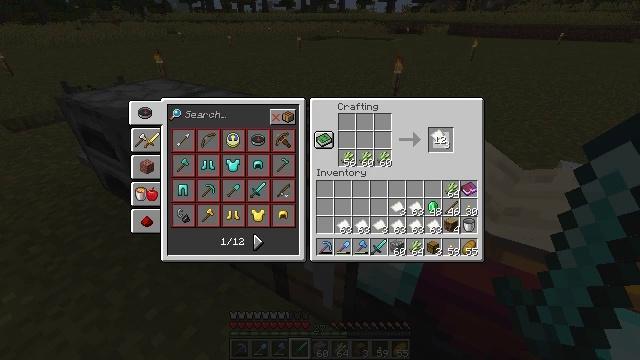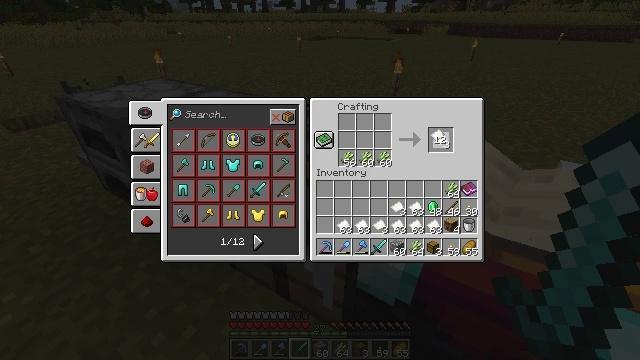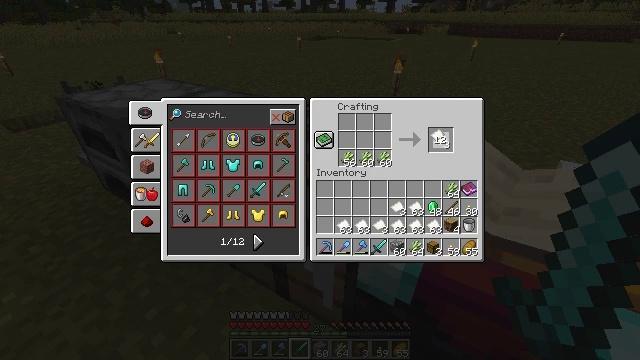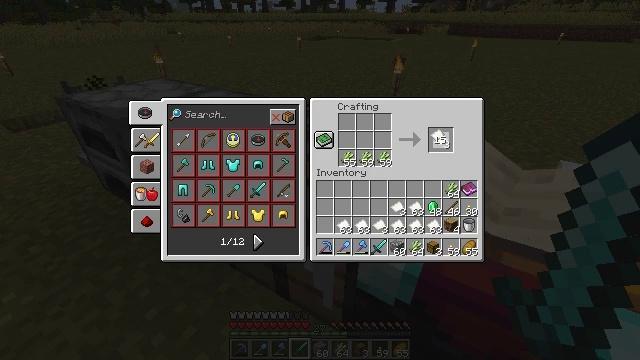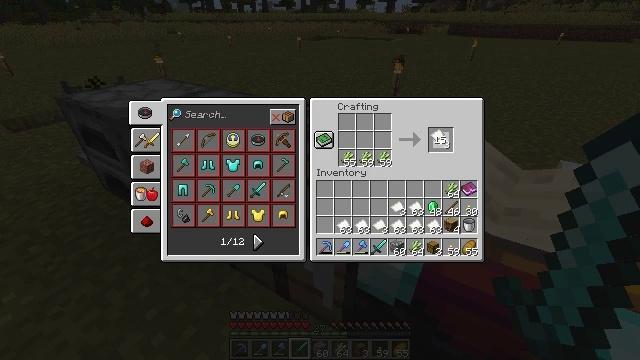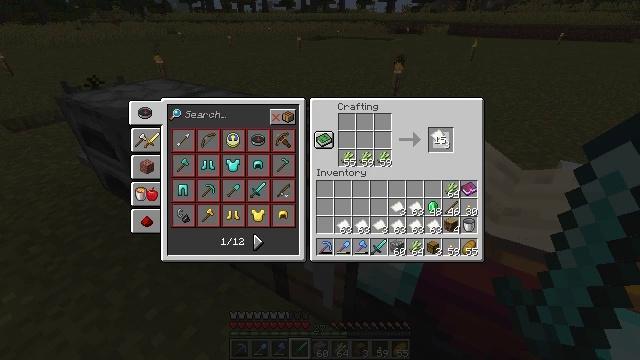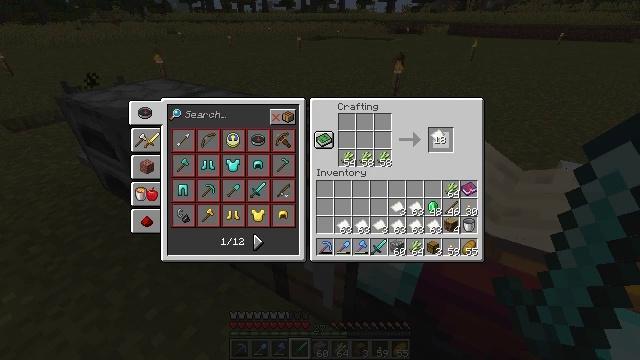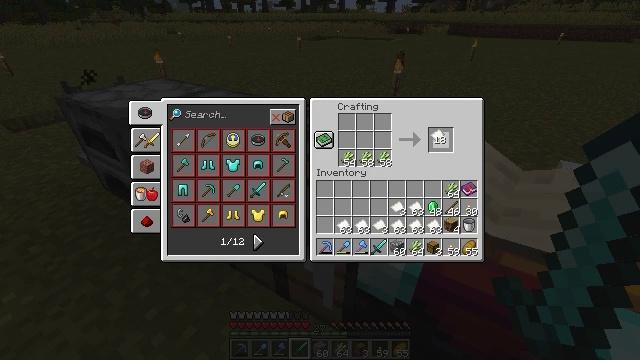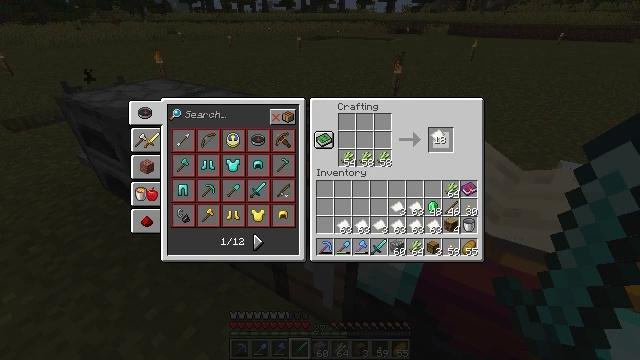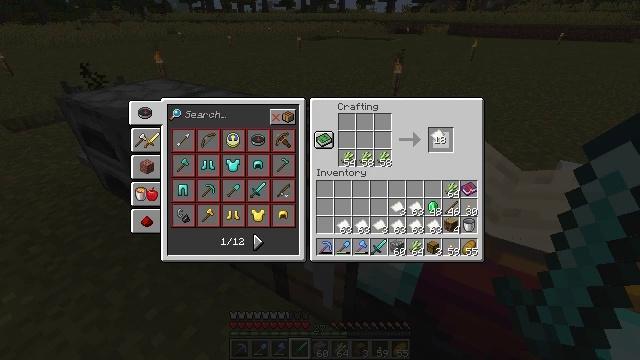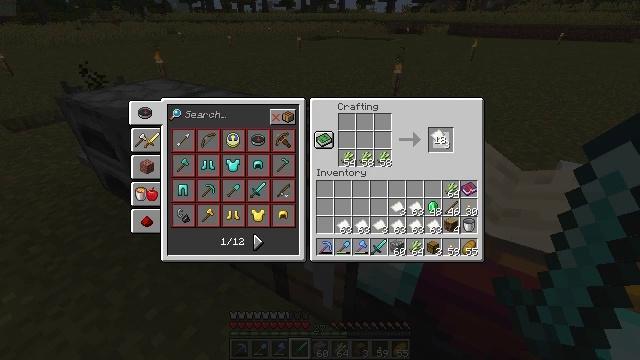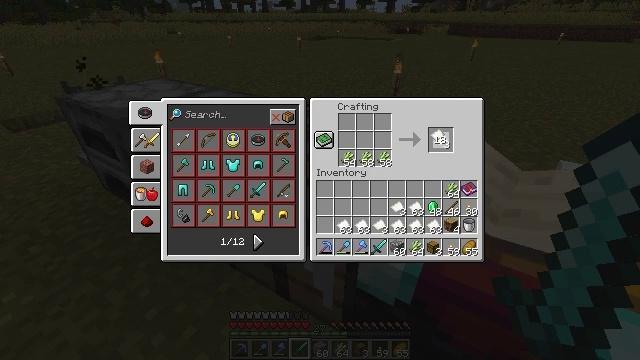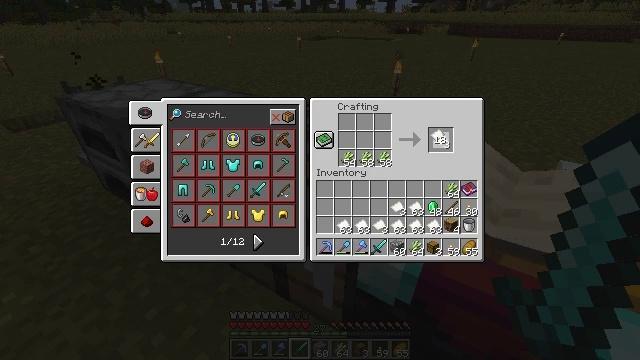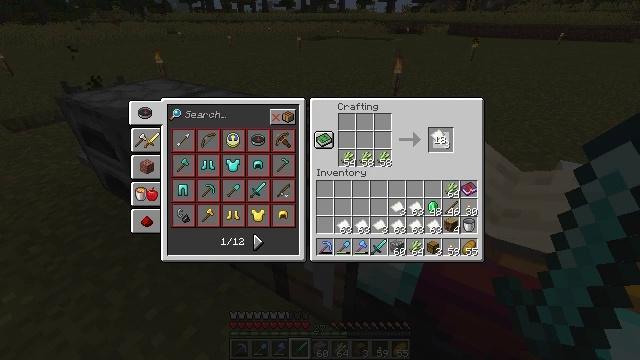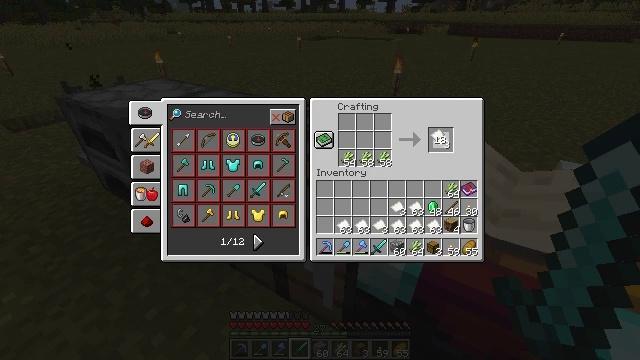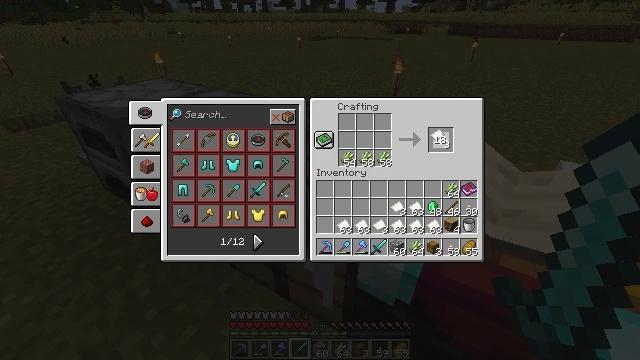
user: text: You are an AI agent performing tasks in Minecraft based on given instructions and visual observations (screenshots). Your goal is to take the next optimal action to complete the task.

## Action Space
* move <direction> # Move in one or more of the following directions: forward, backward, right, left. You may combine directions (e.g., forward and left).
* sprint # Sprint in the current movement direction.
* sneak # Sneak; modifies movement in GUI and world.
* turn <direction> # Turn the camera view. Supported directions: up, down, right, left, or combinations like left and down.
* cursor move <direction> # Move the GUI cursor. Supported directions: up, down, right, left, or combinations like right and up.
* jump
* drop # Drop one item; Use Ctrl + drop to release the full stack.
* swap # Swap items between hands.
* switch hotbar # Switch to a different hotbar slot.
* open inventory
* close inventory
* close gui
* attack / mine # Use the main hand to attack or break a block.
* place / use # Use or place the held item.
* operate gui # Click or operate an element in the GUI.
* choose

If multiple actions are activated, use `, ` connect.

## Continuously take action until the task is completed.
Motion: motion action
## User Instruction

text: Interact with the crafting table to craft paper.
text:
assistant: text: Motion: operate gui
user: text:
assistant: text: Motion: operate gui
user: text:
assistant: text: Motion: operate gui
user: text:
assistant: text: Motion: operate gui
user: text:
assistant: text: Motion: operate gui
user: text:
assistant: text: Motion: no_op
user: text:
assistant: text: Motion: operate gui
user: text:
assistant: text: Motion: operate gui
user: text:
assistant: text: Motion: operate gui
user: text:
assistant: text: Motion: operate gui
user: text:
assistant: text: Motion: operate gui
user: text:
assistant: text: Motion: operate gui
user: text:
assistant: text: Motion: operate gui
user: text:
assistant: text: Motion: operate gui
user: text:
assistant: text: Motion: operate gui
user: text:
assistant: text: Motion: operate gui
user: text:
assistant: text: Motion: operate gui
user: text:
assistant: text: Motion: operate gui
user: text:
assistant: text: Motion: operate gui
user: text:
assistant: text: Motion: operate gui
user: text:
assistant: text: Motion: operate gui
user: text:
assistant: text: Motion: operate gui
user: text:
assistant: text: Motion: no_op
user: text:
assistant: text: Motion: operate gui
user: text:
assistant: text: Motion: operate gui
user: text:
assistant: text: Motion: operate gui
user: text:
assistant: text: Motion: no_op
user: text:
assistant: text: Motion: operate gui
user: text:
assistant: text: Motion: operate gui
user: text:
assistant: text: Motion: no_op